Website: apple
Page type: payment
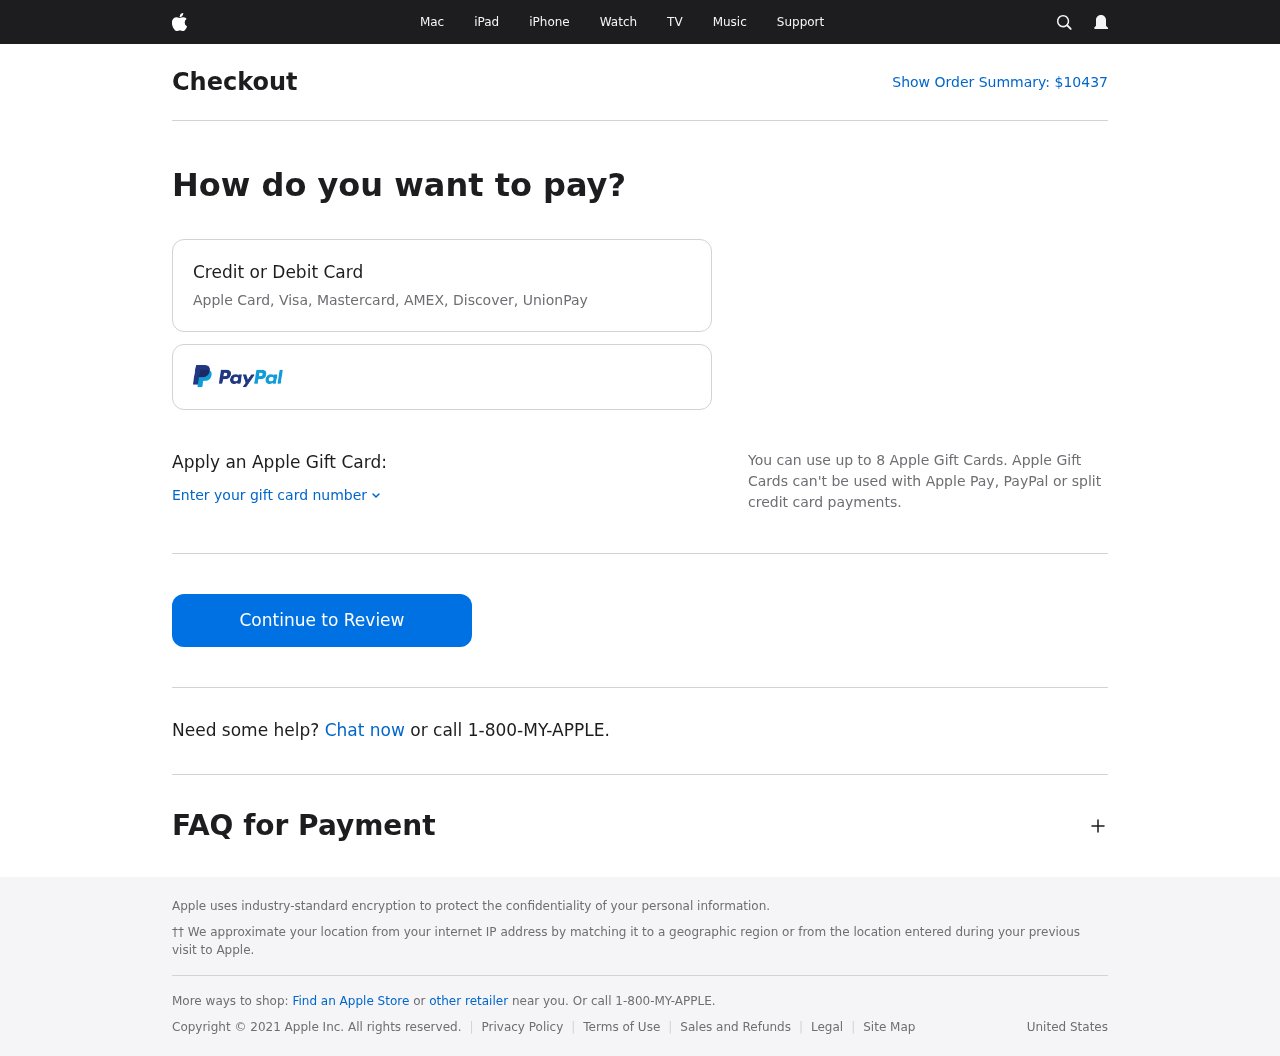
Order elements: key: ORDER_TOTAL
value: $10437